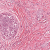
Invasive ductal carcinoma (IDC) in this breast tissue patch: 0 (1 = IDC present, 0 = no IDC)